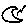
Label: moon